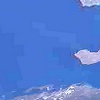
Label: water